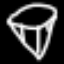
Label: diamond